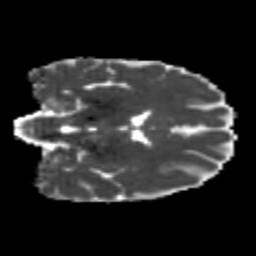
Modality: MD
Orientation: coronal
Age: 22
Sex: female
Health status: healthy
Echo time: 0.074 s